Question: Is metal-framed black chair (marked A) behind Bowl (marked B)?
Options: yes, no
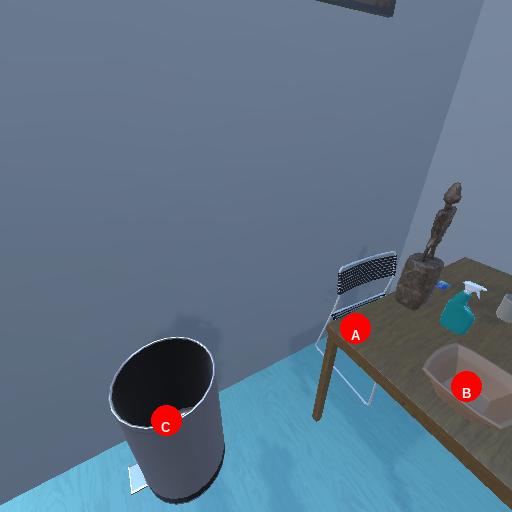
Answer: yes